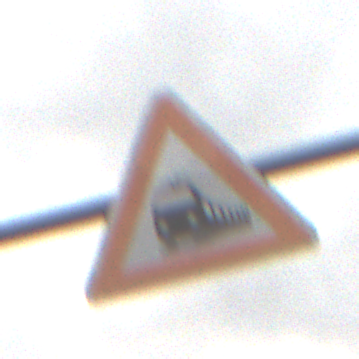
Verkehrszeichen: Bahnuebergang
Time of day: MorningAfternoon
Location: Outdoor (Nature)
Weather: Overcast
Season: NotSpecified
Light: Natural